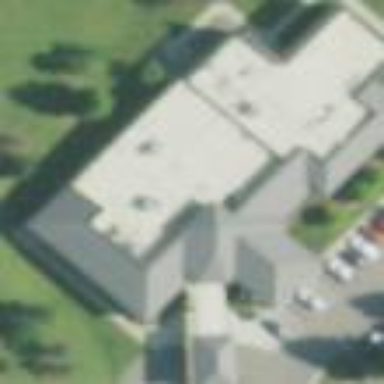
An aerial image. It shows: Clinic building offering healthcare services.